Question: I have a Table in Pyqt5 with Combobox. My Combobox have 2 values: True or False, I want to Change Color of Combobox in 2 different Color: when value True -> Green, when value False -> Red. I tried to Change Color with Stylesheet but it can only change the whole Combobox into either Red or Green like below:

how can I Change Combobox in 2 different Colors which depends on their values?
My Code is below:
'''
# -*- coding: utf-8 -*-
"""
Created on Tue Oct 27 09:21:24 2020
@author: actnmk
"""
import sys
from PyQt5.QtWidgets import (QWidget, QLabel, QLineEdit, QTextEdit, QGridLayout, QApplication)
import pandas as pd
import numpy as np
import PyQt5
from PyQt5.QtWidgets import QVBoxLayout, QPushButton, QGroupBox, QHBoxLayout, QMainWindow, QApplication, QLineEdit, QFileDialog, QTableWidget,QTableWidgetItem, QTableView, QStyledItemDelegate
from PyQt5 import QtCore, QtGui, QtWidgets
import os
from PyQt5.QtWidgets import (QWidget, QPushButton, QHBoxLayout, QVBoxLayout, QApplication)
from PyQt5.QtGui import QIcon
import re
def dataframe():
lst = [['tom', 'reacher', 'True'], ['krish', 'pete', 'True'],
['nick', 'wilson', 'True'], ['juli', 'williams', 'True']]
df = pd.DataFrame(lst, columns =['FName', 'LName', 'Student?'], dtype = float)
return df
class Delegate(QtWidgets.QItemDelegate):
def __init__(self, owner, choices):
super().__init__(owner)
self.items = choices
def createEditor(self, parent, option, index):
self.editor = QtWidgets.QComboBox(parent)
self.editor.currentIndexChanged.connect(self.commit_editor)
self.editor.addItems(self.items)
return self.editor
def paint(self, painter, option, index):
value = index.data(QtCore.Qt.DisplayRole)
style = QtWidgets.QApplication.style()
opt = QtWidgets.QStyleOptionComboBox()
opt.text = str(value)
opt.rect = option.rect
style.drawComplexControl(QtWidgets.QStyle.CC_ComboBox, opt, painter)
QtWidgets.QItemDelegate.paint(self, painter, option, index)
def commit_editor(self): ####test
editor = self.sender()
self.commitData.emit(editor)
def setEditorData(self, editor, index):
value = index.data(QtCore.Qt.DisplayRole)
num = self.items.index(value)
editor.setCurrentIndex(num)
def setModelData(self, editor, model, index):
value = editor.currentText()
model.setData(index, value, QtCore.Qt.EditRole)
def updateEditorGeometry(self, editor, option, index):
editor.setGeometry(option.rect)
class PandasModel(QtCore.QAbstractTableModel):
def __init__(self, data, parent=None):
QtCore.QAbstractTableModel.__init__(self, parent)
self._data = data
def rowCount(self, parent=None):
return self._data.shape[0]
def columnCount(self, parent=None):
return self._data.shape[2]
def flags(self, index):
return QtCore.Qt.ItemIsEditable | QtCore.Qt.ItemIsEnabled | QtCore.Qt.ItemIsSelectable
def data(self, index, role=QtCore.Qt.DisplayRole):
if index.isValid():
if role == QtCore.Qt.DisplayRole:
return str(self._data.iloc[index.row(), index.column()])
return None
def headerData(self, col, orientation, role):
if orientation == QtCore.Qt.Horizontal and role == QtCore.Qt.DisplayRole:
return self._data.columns[col]
return None
def setData(self, index, value, role=QtCore.Qt.EditRole):
self._data.iloc[index.row(), index.column()] = value
return True
class MyWindow(QWidget):
def __init__(self):
super().__init__()
self.setGeometry(300, 200 ,600, 400)
self.setWindowTitle('Test')
self.initUI()
def show_data(self):
choices = ['True', 'False']
self.model = PandasModel(dataframe())
self.table_data.setModel(self.model)
self.table_data.setItemDelegateForColumn(2, Delegate(self,choices))
##make combo boxes editable with a single-click:
for row in range(5):
self.table_data.openPersistentEditor(self.model.index(row, 2))
def print_data(self):
print(self.table_data.model()._data)
def initUI(self):
welcom = QLabel('Welcome to my app!')
self.btn_print_data = QPushButton('print data')
self.btn_print_data.clicked.connect(self.print_data) ##test
self.btn_show_table = QPushButton('show data')
self.btn_show_table.clicked.connect(self.show_data)
self.table_data = QTableView()
#self.table_result = QTableView()
hbox1 = QHBoxLayout()
hbox1.addWidget(welcom)
vbox2 = QVBoxLayout()
vbox2.addWidget(self.btn_show_table)
vbox2.addWidget(self.btn_print_data) ####test
vbox3 = QVBoxLayout()
vbox3.addWidget(self.table_data)
#vbox3.addWidget(self.table_result)
hbox2 = QHBoxLayout()
hbox2.addLayout(vbox2)
hbox2.addLayout(vbox3)
vbox1 = QVBoxLayout()
vbox1.addLayout(hbox1)
vbox1.addLayout(hbox2)
self.setLayout(vbox1)
self.show()
style = '''
QComboBox
{
background-color : lightgreen;
}
'''
if __name__ == '__main__':
app = QApplication(sys.argv)
app.setStyleSheet(style)
ex = MyWindow()
sys.exit(app.exec_())
'''
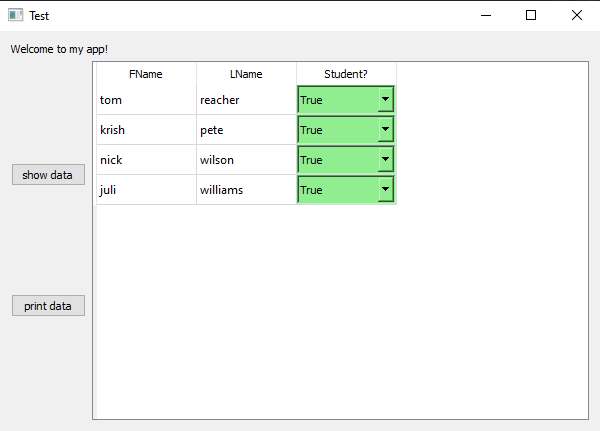
Answer: Note: There is an error in the code, you must change to:
'''
def columnCount(self, parent=None):
return self._data.shape[1]
'''
On the other hand, the solution is to change the Qt StyleSheet of each combobox depending on the selection:
'''
def commit_editor(self):
editor = self.sender()
color = QtGui.QColor()
if editor.currentText() == "True":
color = QtGui.QColor("lightgreen")
elif editor.currentText() == "False":
color = QtGui.QColor("red")
qss = """QComboBox{background-color : %s;}""" % (color.name(),)
editor.setStyleSheet(qss)
self.commitData.emit(editor)
'''